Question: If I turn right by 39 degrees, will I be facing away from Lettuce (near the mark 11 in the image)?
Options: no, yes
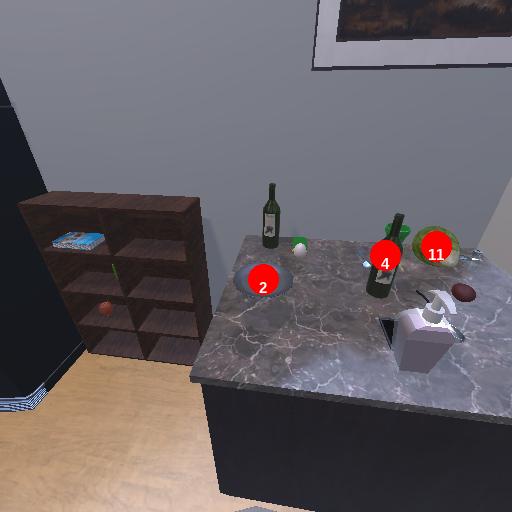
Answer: no